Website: ulta-beauty
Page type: account-selection
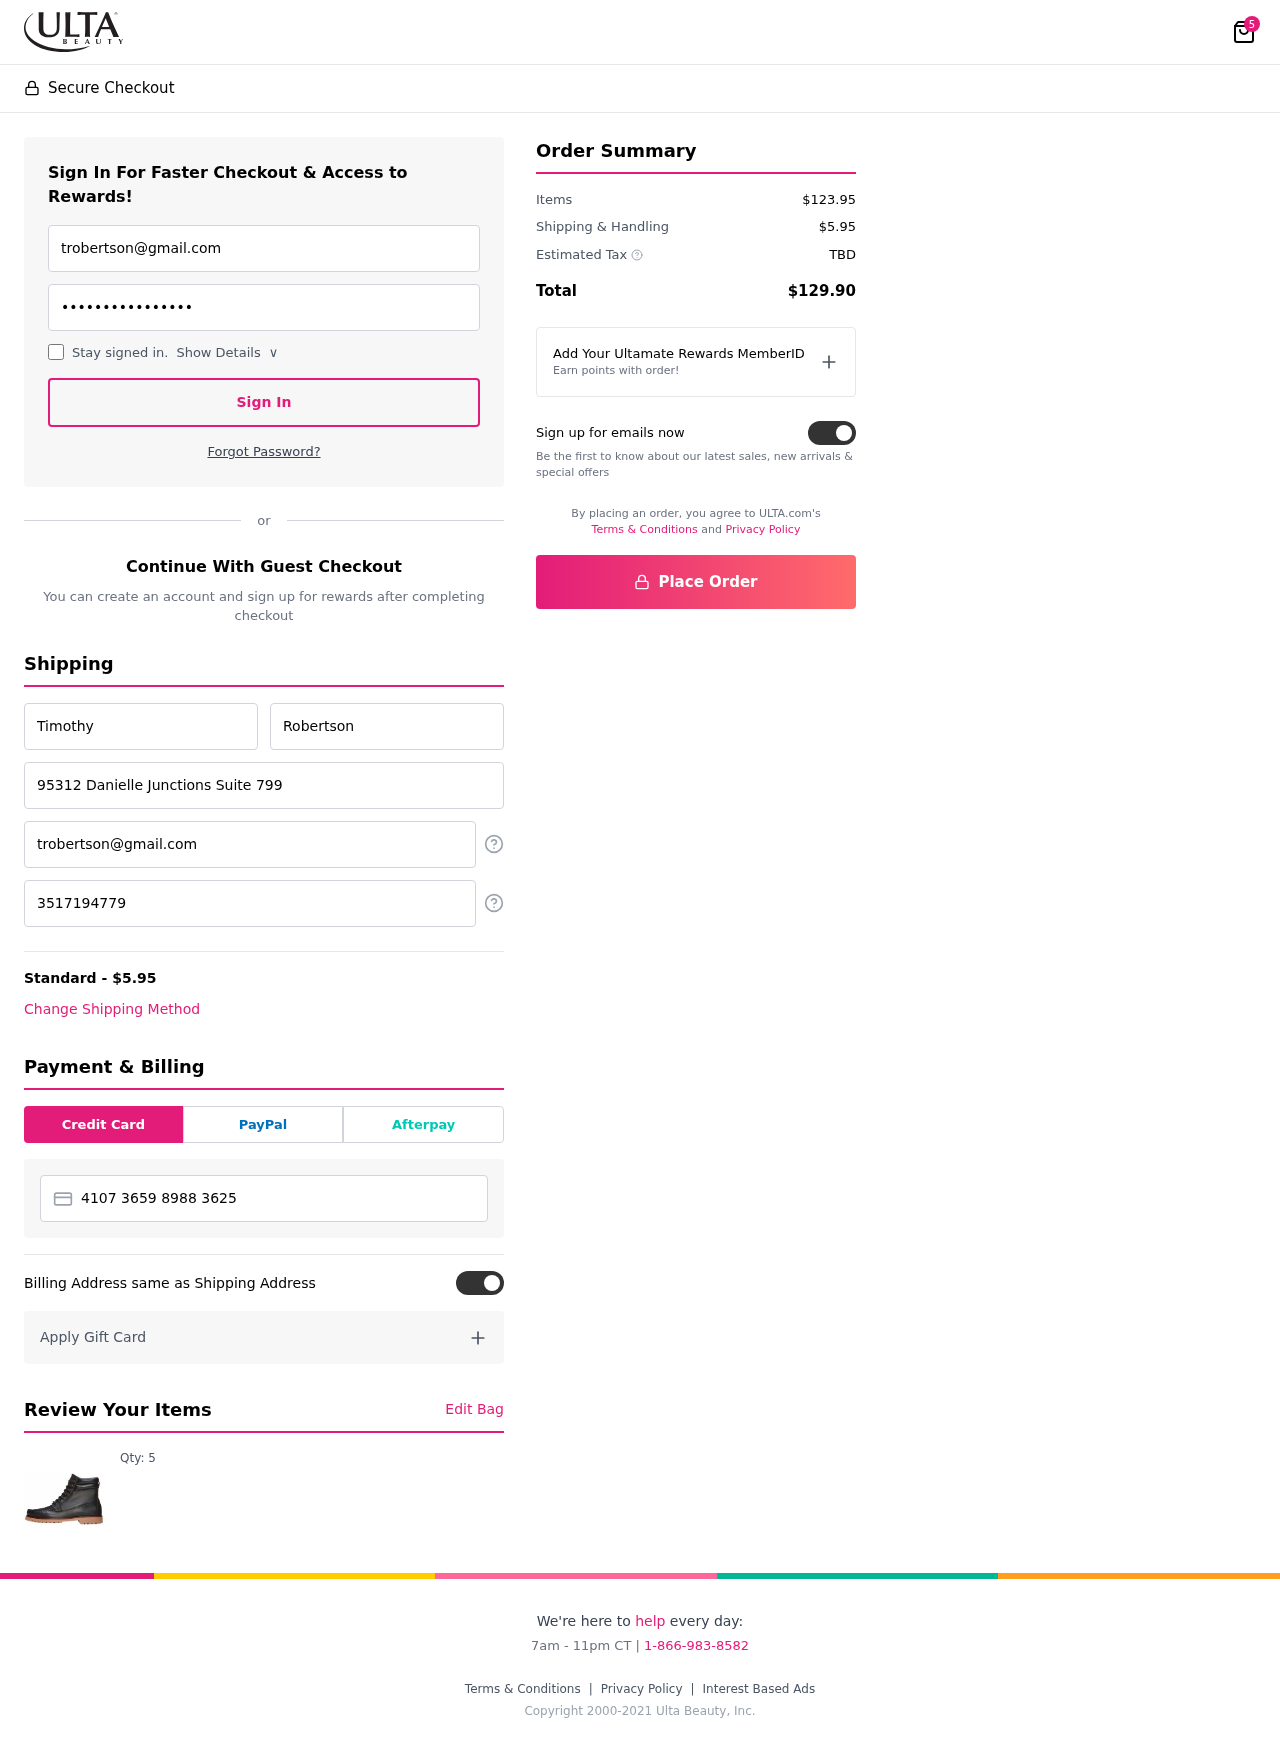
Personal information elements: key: PII_CARD_NUMBER
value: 4107 3659 8988 3625
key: PII_EMAIL
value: trobertson@gmail.com
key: PII_EMAIL2
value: trobertson@gmail.com
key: PII_FIRSTNAME
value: Timothy
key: PII_LASTNAME
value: Robertson
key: PII_PHONE
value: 3517194779
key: PII_STREET
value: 95312 Danielle Junctions Suite 799
Product elements: key: PRODUCT1_QUANTITY
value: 5
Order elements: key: ORDER_NUM_ITEMS
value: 5
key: ORDER_SHIPPING_COST
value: $5.95
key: ORDER_SUBTOTAL
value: $123.95
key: ORDER_TAX
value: TBD
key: ORDER_TOTAL
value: $129.90